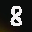
Label: 8